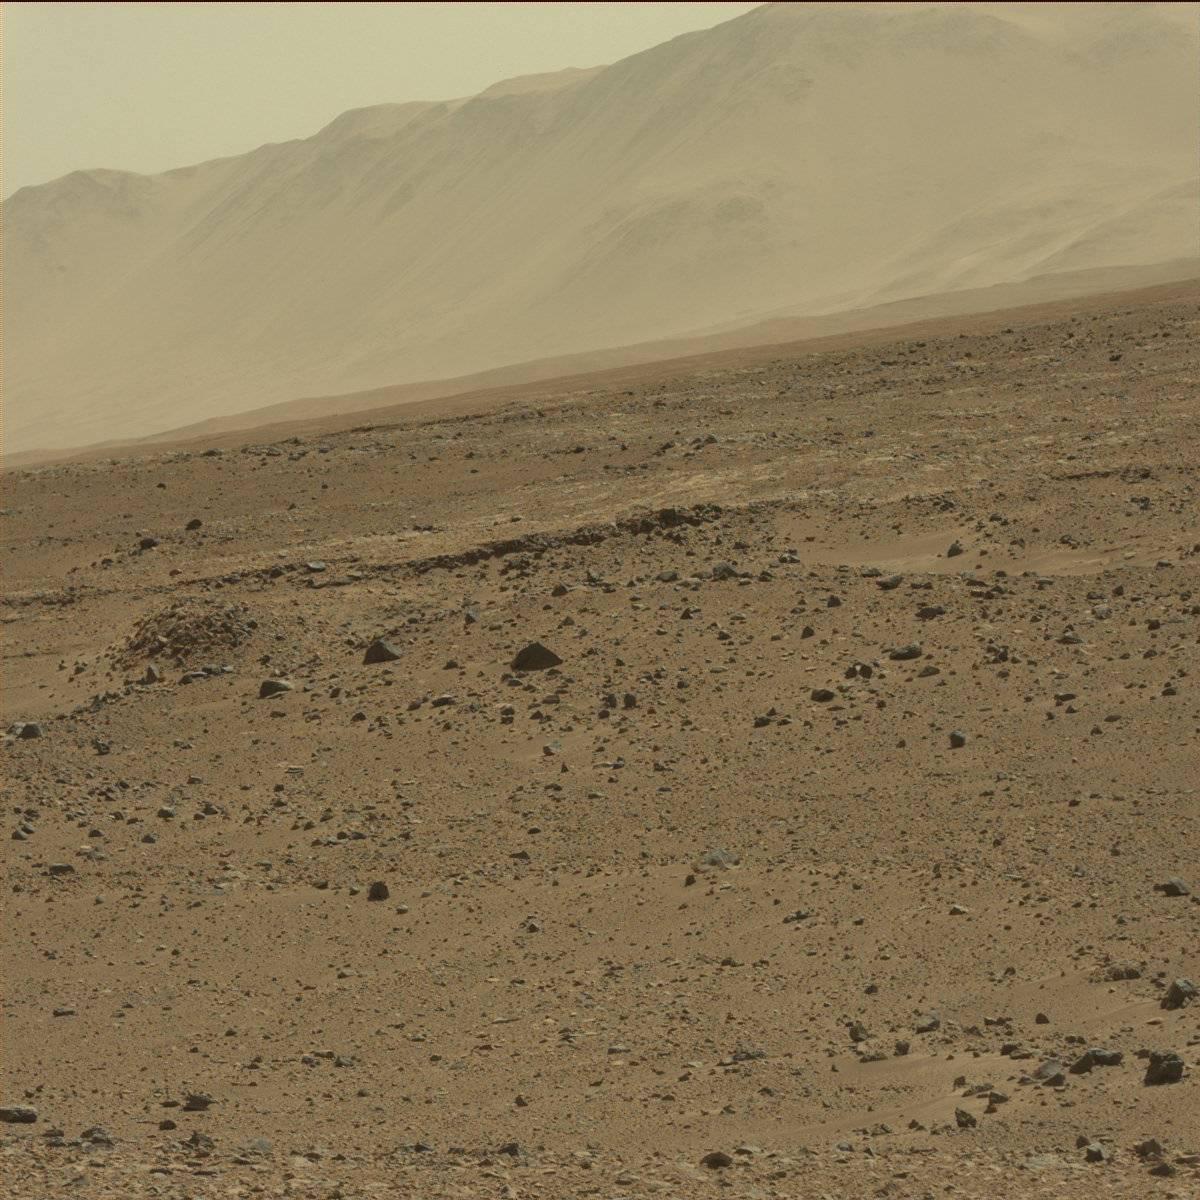
Terrain classes present: Bedrock, Ridge, Sand / Soil, Sky